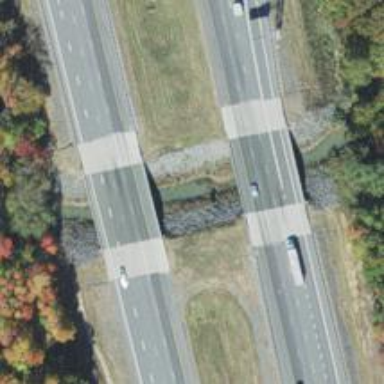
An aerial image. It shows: Beam bridge on motorway.